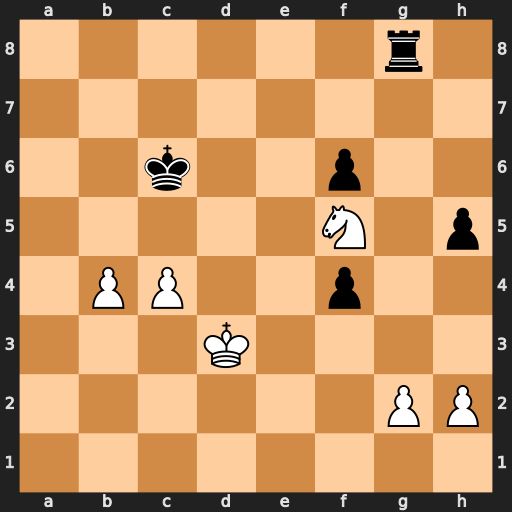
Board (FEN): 6r1/8/2k2p2/5N1p/1PP2p2/3K4/6PP/8
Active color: w
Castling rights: -
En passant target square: -
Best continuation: Ne7+ Kd7 Nxg8